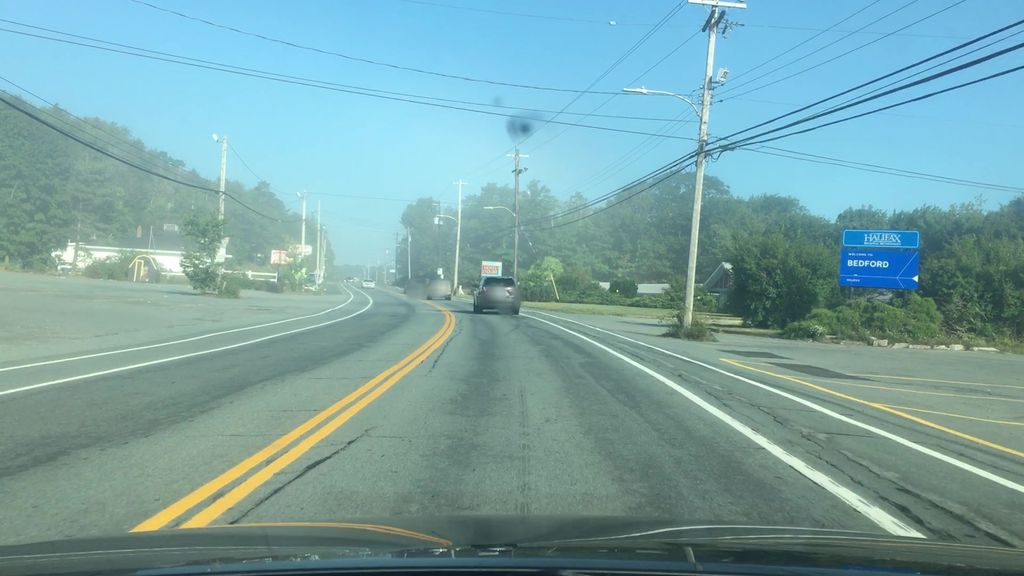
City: halifax